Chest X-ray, PA view. Patient: 26 years old, sex M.
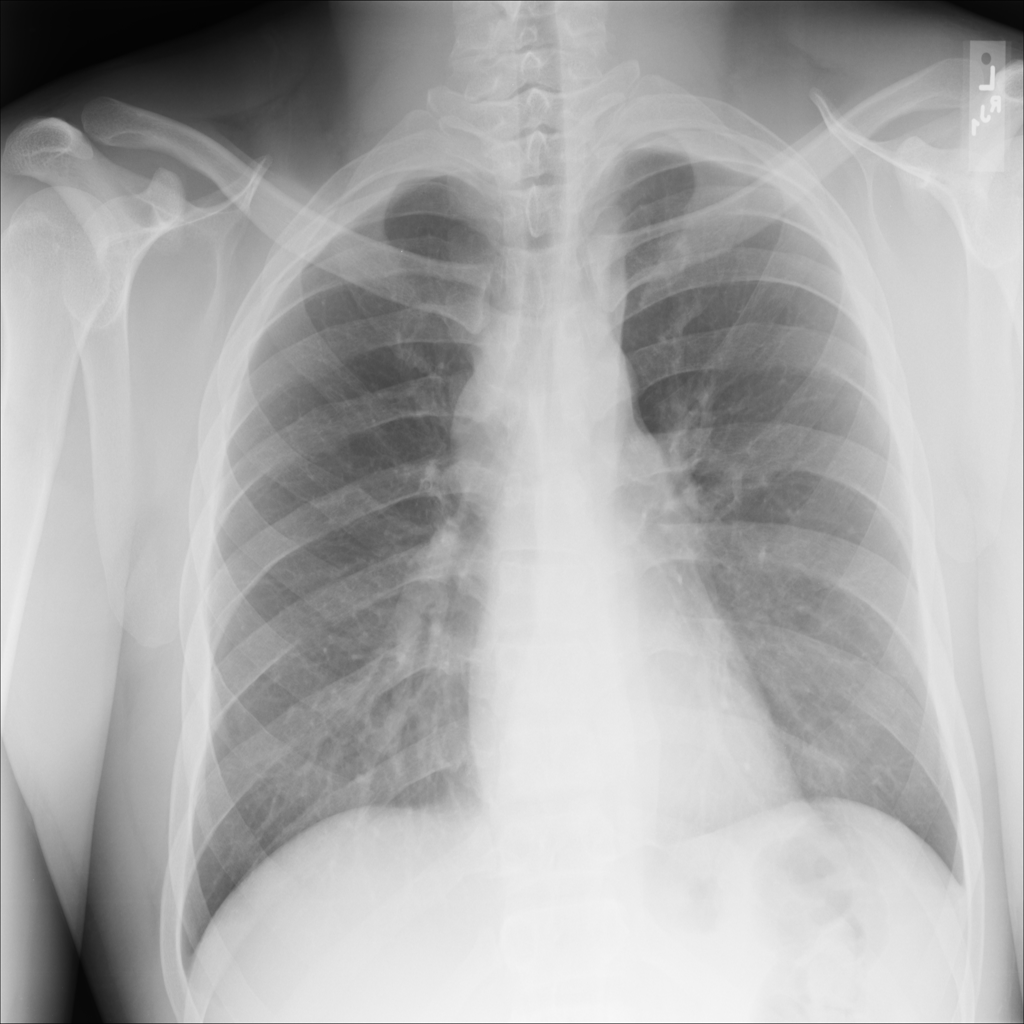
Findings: Pleural_Thickening